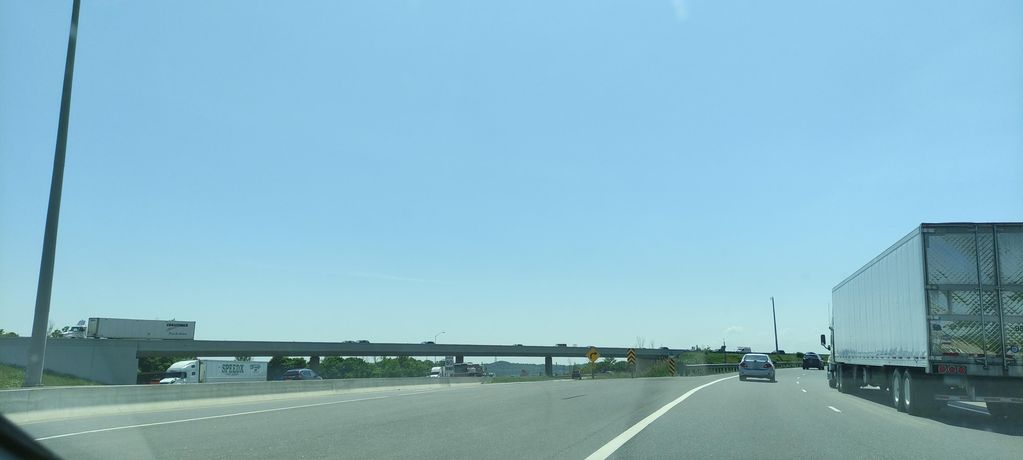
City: kitchener-waterloo